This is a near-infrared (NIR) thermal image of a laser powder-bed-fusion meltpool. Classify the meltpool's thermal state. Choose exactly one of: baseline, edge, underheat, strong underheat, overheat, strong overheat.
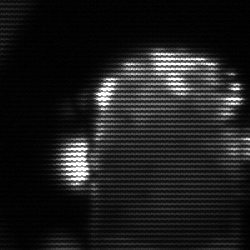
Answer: baseline